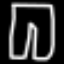
Label: pants